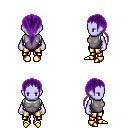
a pixel art fantasy rpg character, female body template, dark elf, purple skin, steel chest armor, gold greaves, purple ponytail hairstyle, gold boots, four views (front, back, left, right), 2x2 character sprite sheet, small pixel art, hard edges, no anti-aliasing